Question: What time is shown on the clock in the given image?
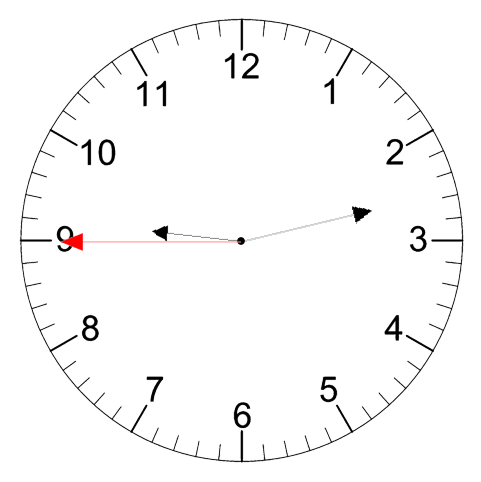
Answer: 09:12:45